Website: lowes
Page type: cart
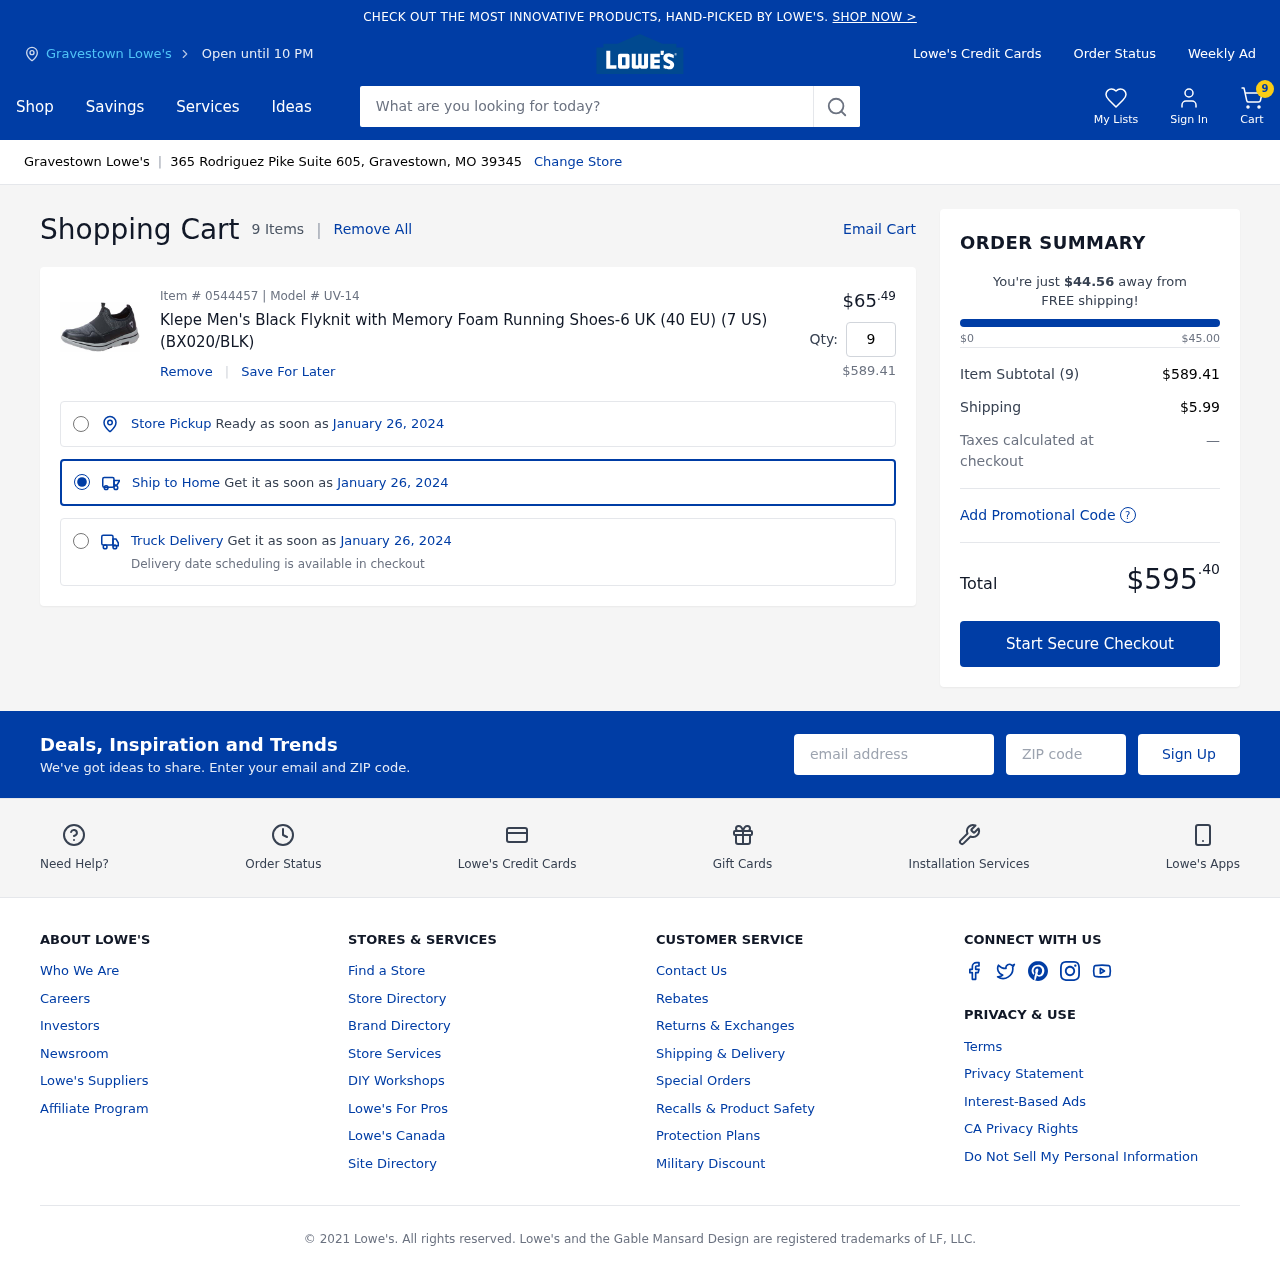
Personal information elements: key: PII_CITY
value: Gravestown Lowe's
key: PII_EMAIL
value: eric.rogers@gmail.com
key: PII_POSTCODE
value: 39345
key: PII_STREET
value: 365 Rodriguez Pike Suite 605
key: PII_CITY_STATE_ZIP
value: Gravestown, MO 39345
Product elements: key: PRODUCT1_NAME
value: Klepe Men's Black Flyknit with Memory Foam Running Shoes-6 UK (40 EU) (7 US) (BX020/BLK)
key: PRODUCT1_PRICE
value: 65.49
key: PRODUCT1_QUANTITY
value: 9
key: PRODUCT1_SUBTOTAL
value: $589.41
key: PRODUCT_ITEM_NUMBER
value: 0544457
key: PRODUCT_MODEL_NUMBER
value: UV-14
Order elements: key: ORDER_NUM_ITEMS
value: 9
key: ORDER_NUM_ITEMS
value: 9 Items
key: ORDER_DELIVERY_DATE
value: January 26, 2024
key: ORDER_SUBTOTAL
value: $589.41
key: ORDER_SHIPPING_COST
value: $5.99
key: ORDER_TOTAL
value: $595.40
Search elements: key: HEADER_SEARCH
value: What are you looking for today?